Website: bh-photo
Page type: customer-info-address
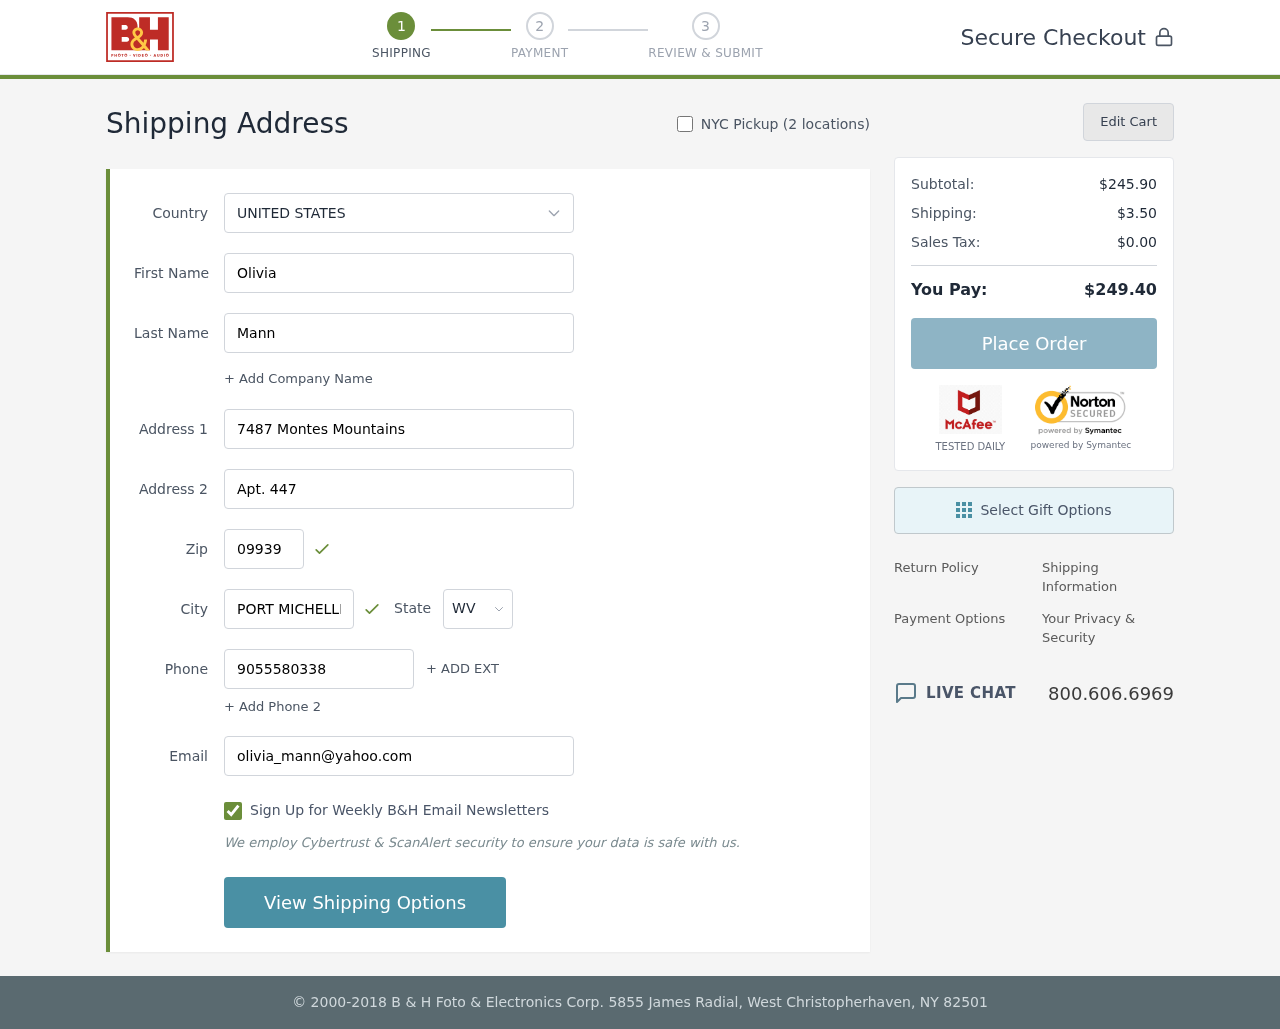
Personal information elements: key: PII_CITY
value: Port Michellehaven
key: PII_COUNTRY
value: United States
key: PII_EMAIL
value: olivia_mann@yahoo.com
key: PII_FIRSTNAME
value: Olivia
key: PII_LASTNAME
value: Mann
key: PII_PHONE
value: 9055580338
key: PII_POSTCODE
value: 09939
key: PII_STATE_ABBR
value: WV
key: PII_STREET
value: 7487 Montes Mountains
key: PII_STREET2
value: Apt. 447
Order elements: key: ORDER_SUBTOTAL
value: $245.90
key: ORDER_SHIPPING_COST
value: $3.50
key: ORDER_TAX
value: $0.00
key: ORDER_TOTAL
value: $249.40